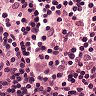
Metastatic tissue present: no